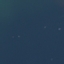
Land use / land cover: SeaLake